Aerial crown-view tile of a tropical tree (Barro Colorado Island, Panama), acquired 20241216:
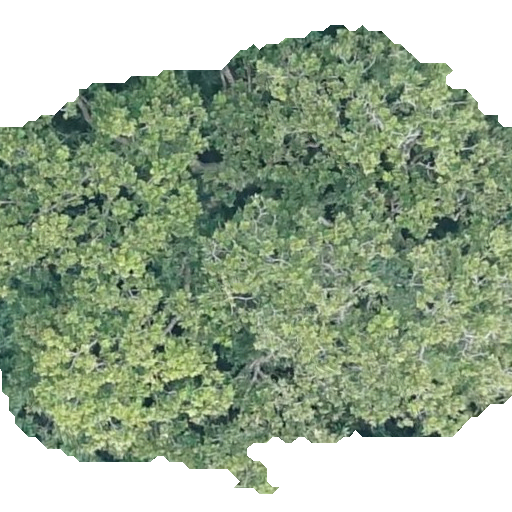
Species: Anacardium excelsum
GBIF accepted scientific name: Anacardium excelsum
Crown area: 292.584 m²